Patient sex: F
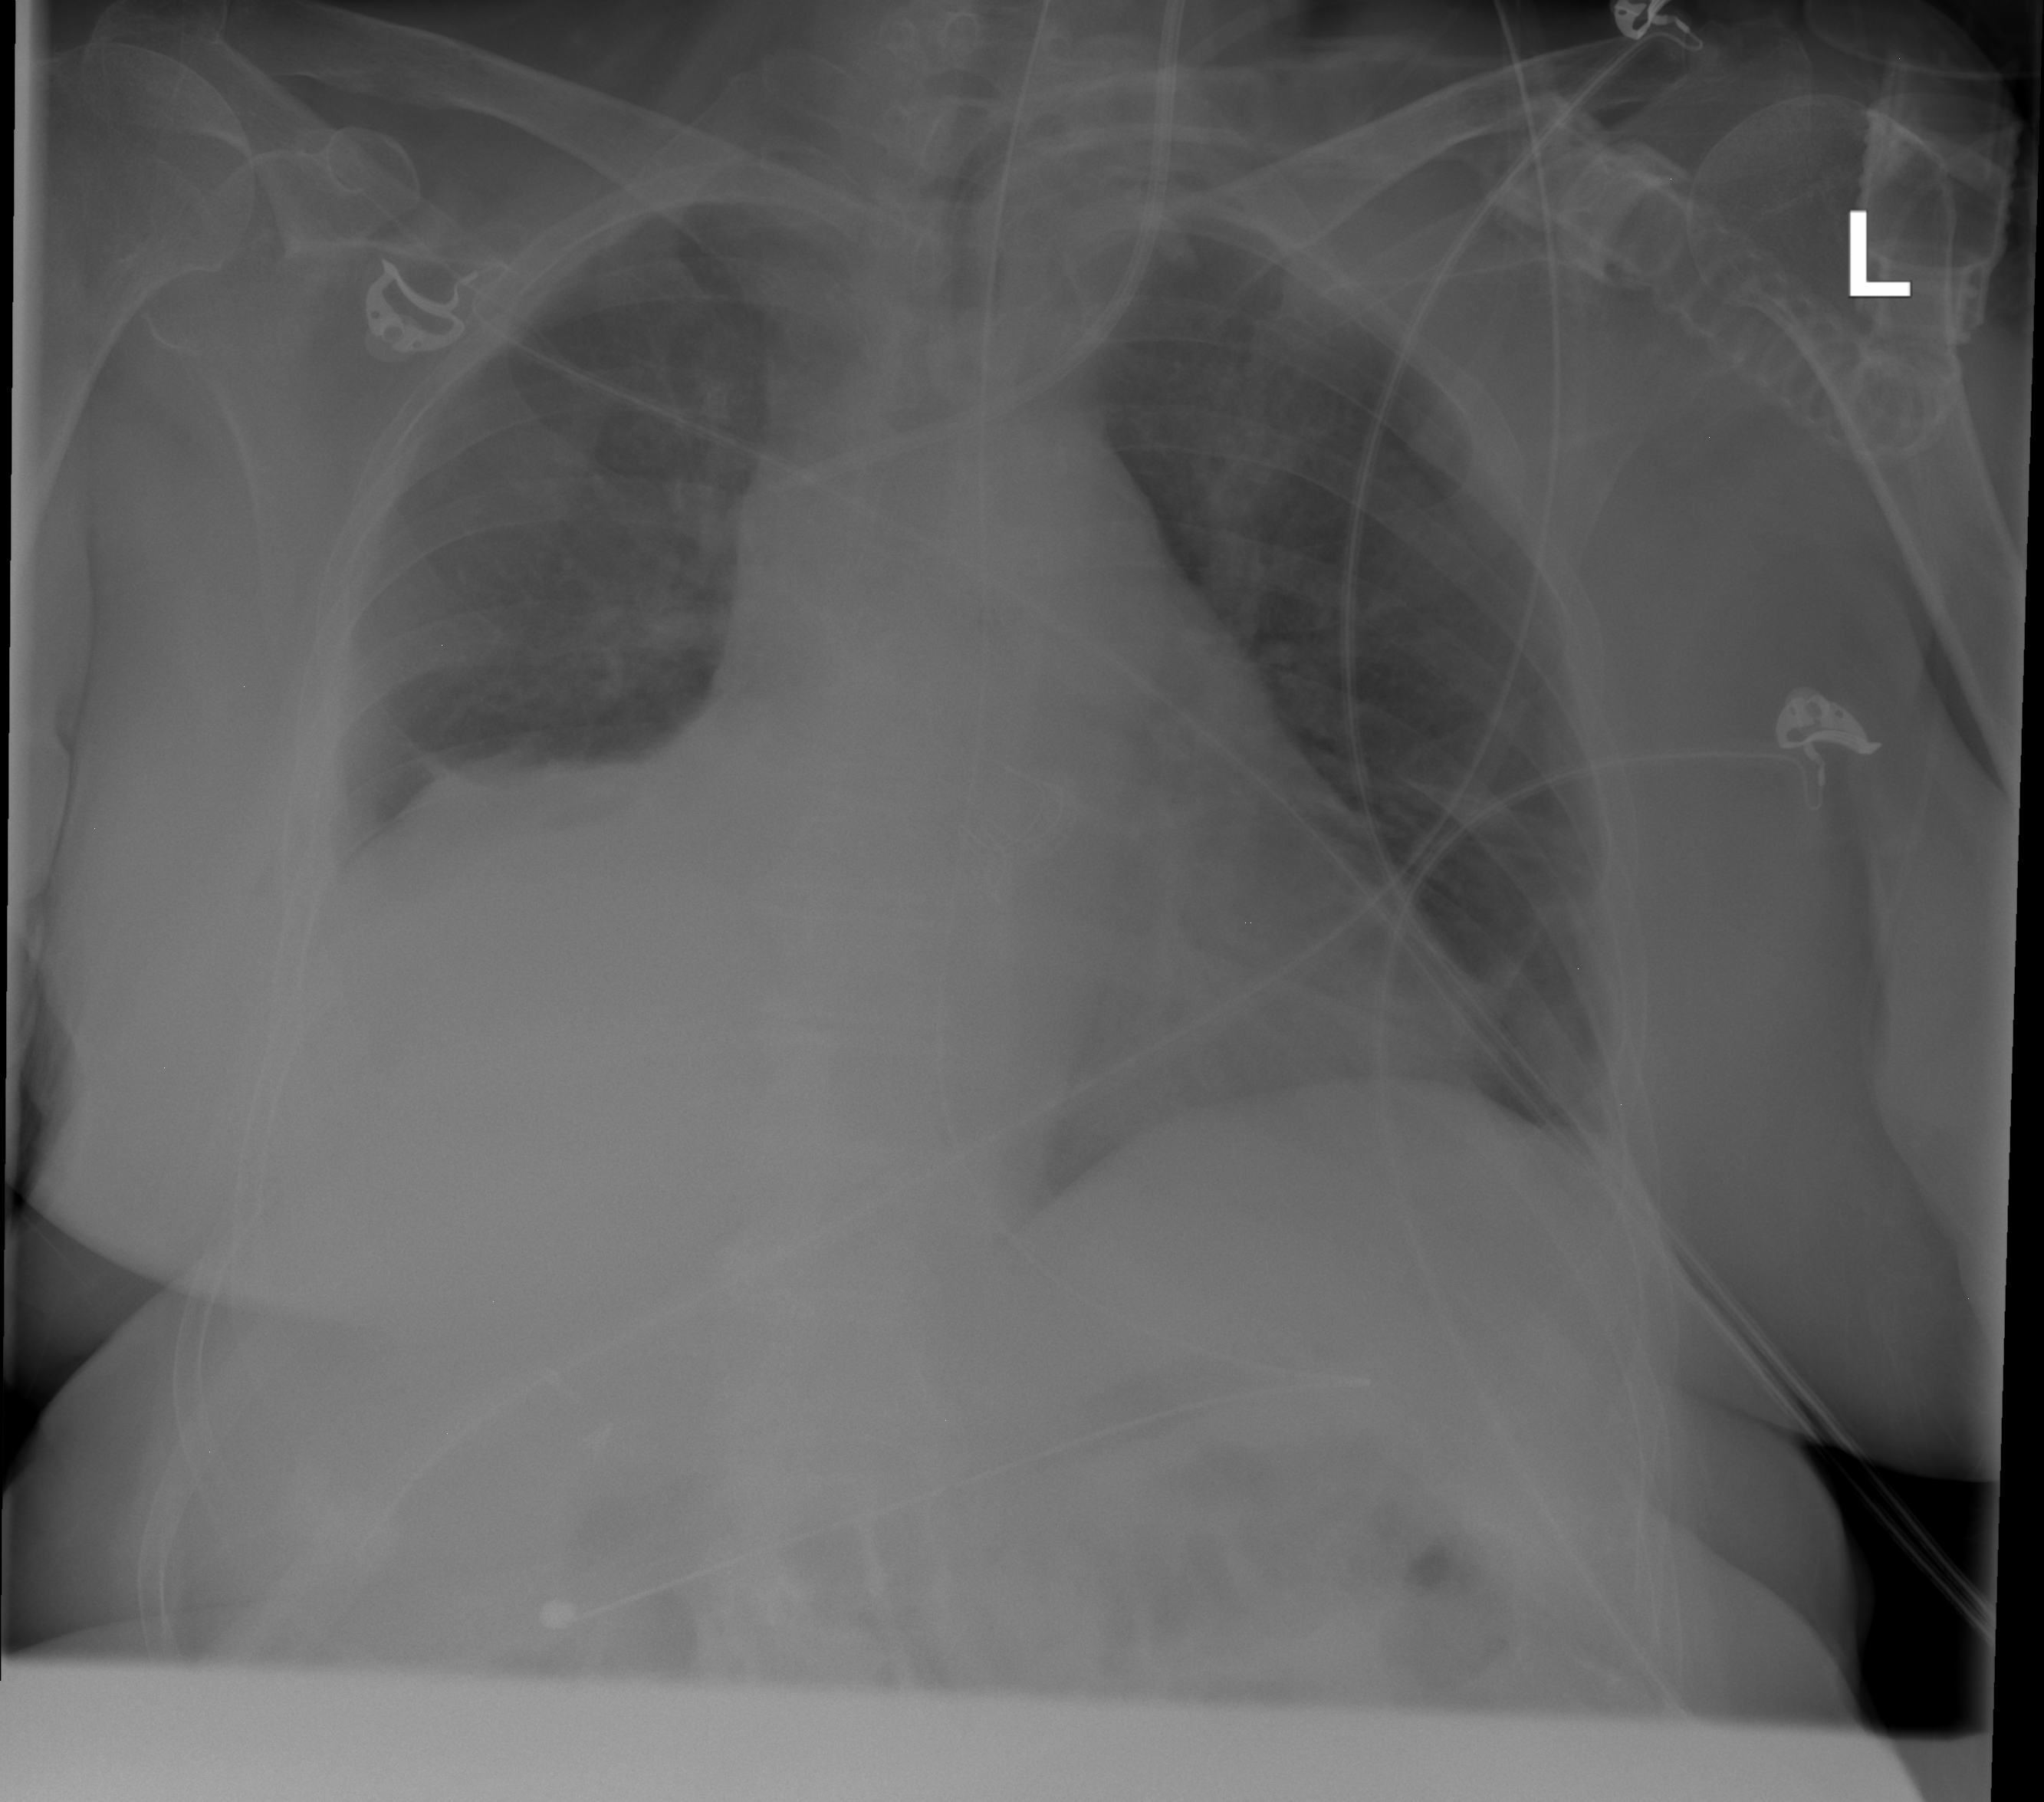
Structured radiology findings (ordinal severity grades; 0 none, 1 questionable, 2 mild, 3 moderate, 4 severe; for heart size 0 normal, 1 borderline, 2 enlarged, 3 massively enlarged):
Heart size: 2
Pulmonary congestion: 0
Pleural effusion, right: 2
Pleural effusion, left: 2
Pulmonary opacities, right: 0
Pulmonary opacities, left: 0
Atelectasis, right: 2
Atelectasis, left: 2